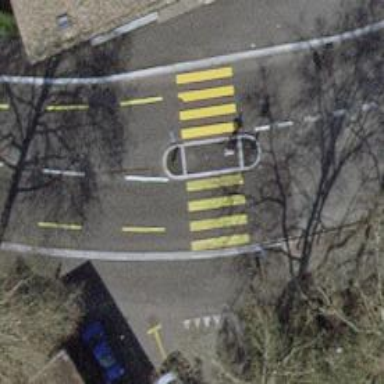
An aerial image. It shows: Uncontrolled zebra crossing with pedestrian island.